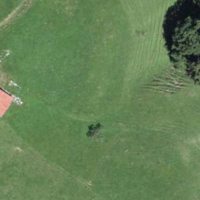
EUNIS habitat code: 23
Species observed at this site:
Coenonympha pamphilus